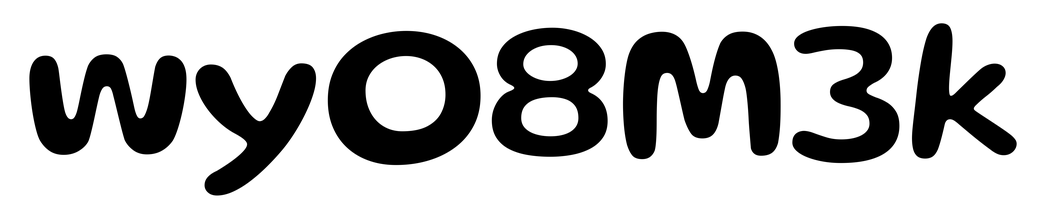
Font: Gluten_Medium